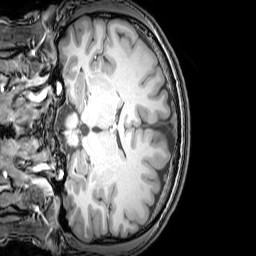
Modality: T1w
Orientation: coronal
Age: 25
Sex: male
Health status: healthy
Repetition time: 0.081 s
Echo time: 0.037 s